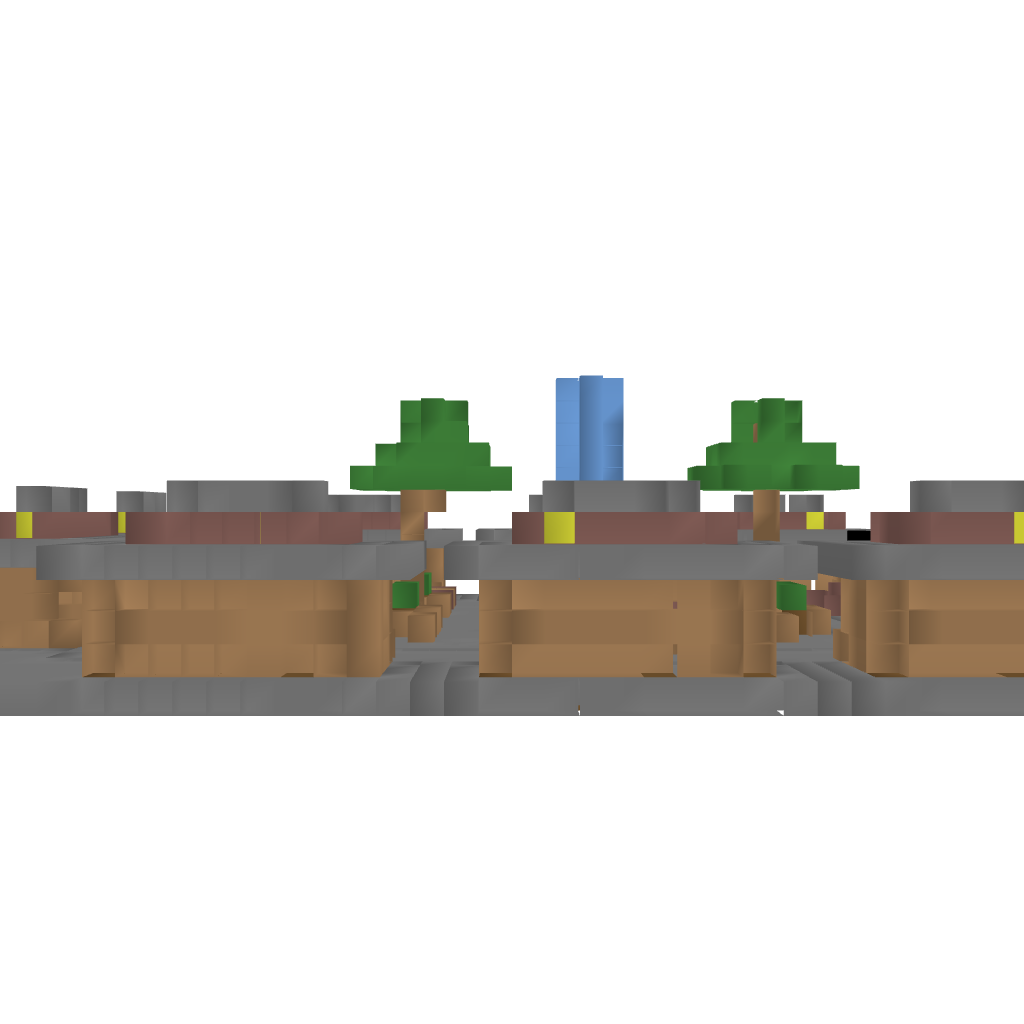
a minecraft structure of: Market Square bad low quality